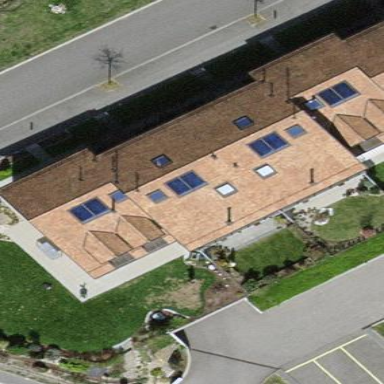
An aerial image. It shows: Simple and straightforward house.